Question: it is possible to resize the Images select window on reCaptcha?
In my PopUp (h:490/w:650) the the pictures are cut off.. here an example:

Any idea how to solve this problem?
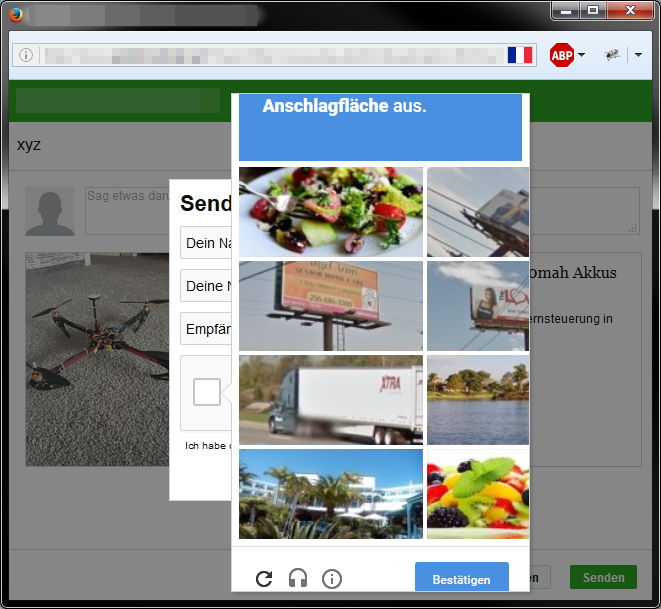
Answer: Before Clicking 'I am not a robot' Expand the window as large as you can to allow room for the images and other elements to grow. I have found this to work with a site that user Recaptcha.